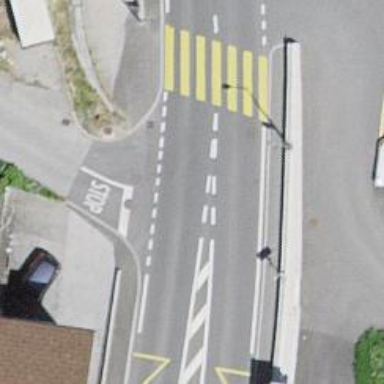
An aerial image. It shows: Crossing road.